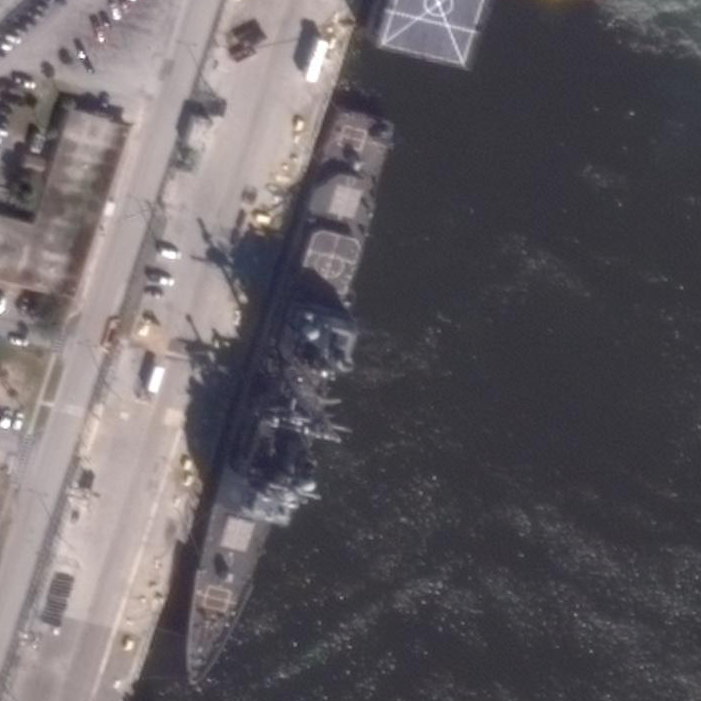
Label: Ticonderoga-class_cruiser